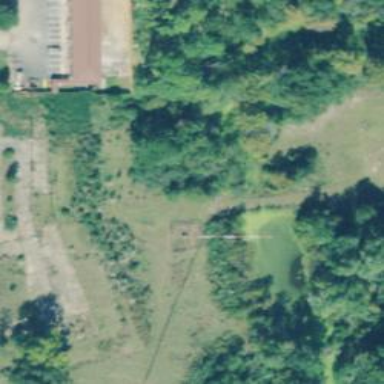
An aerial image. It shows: Communication mast tower.